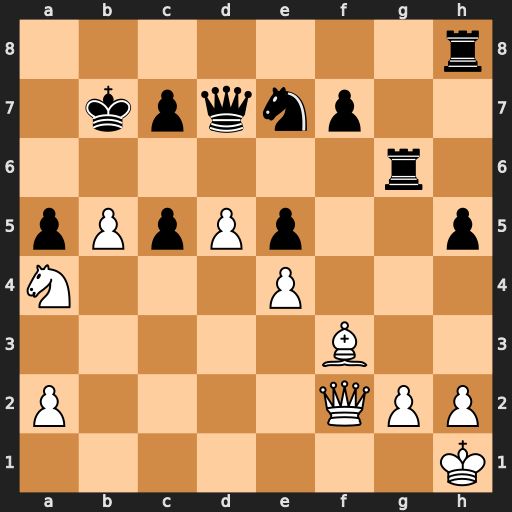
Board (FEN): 7r/1kpqnp2/6r1/pPpPp2p/N3P3/5B2/P4QPP/7K
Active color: w
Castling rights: -
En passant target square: -
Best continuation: Nxc5+ Kc8 Nxd7